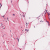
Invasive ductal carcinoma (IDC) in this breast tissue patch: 0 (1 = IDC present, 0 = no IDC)